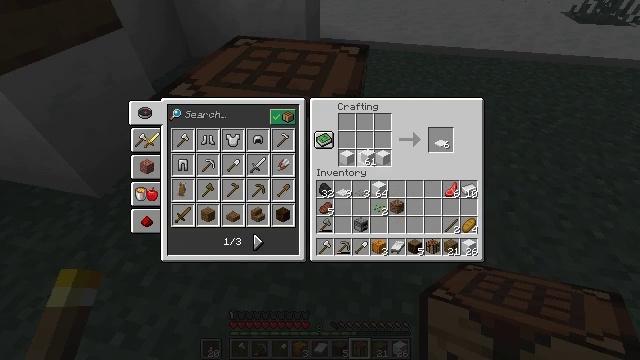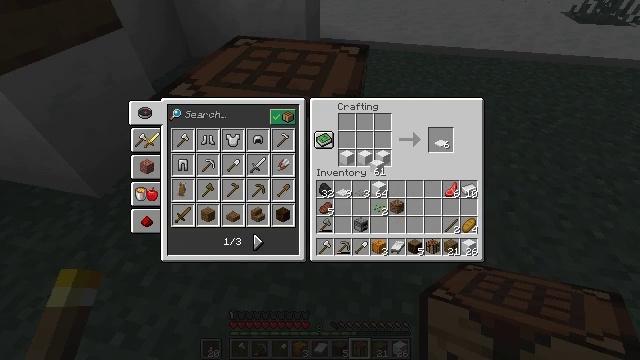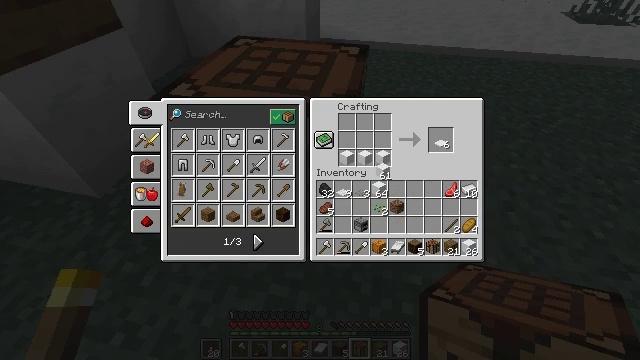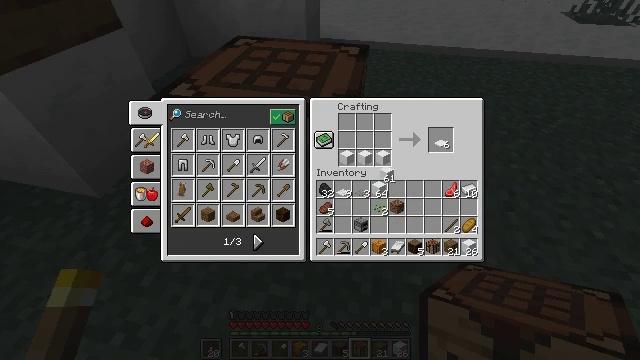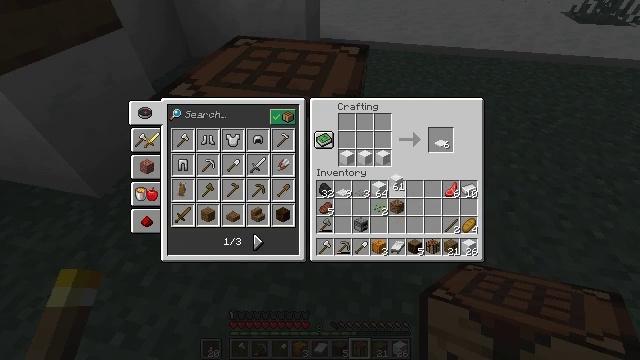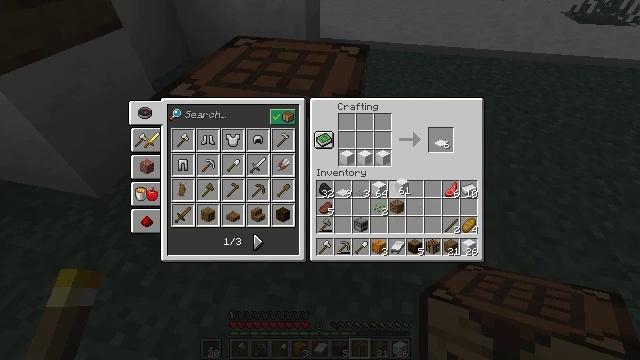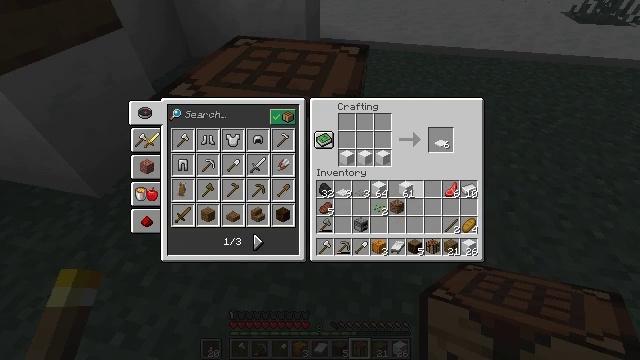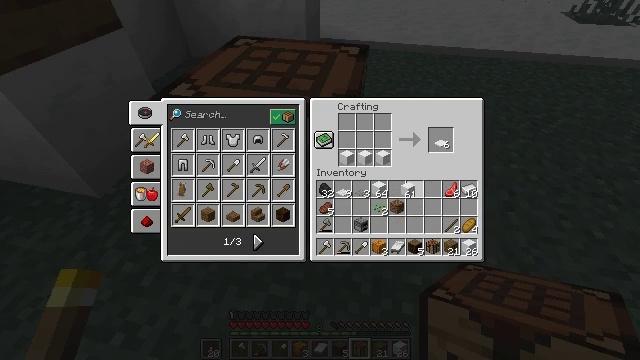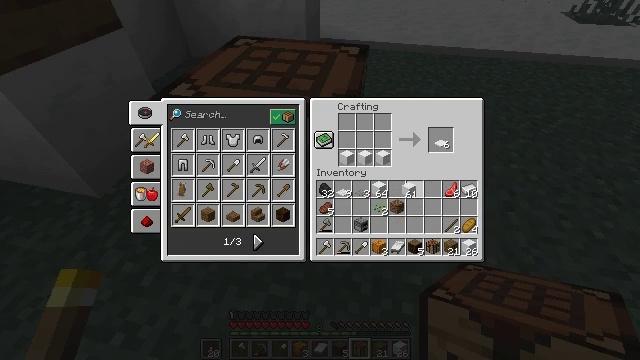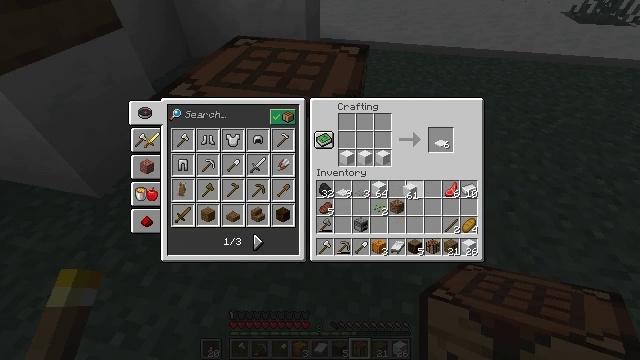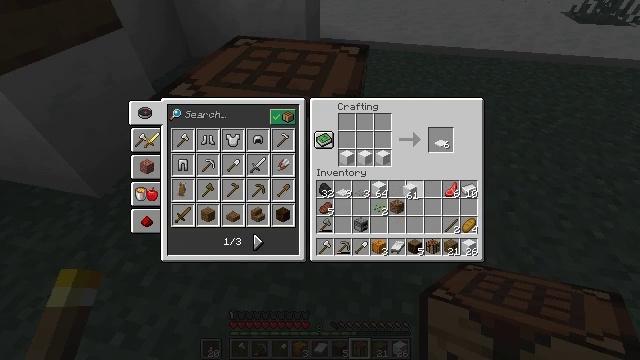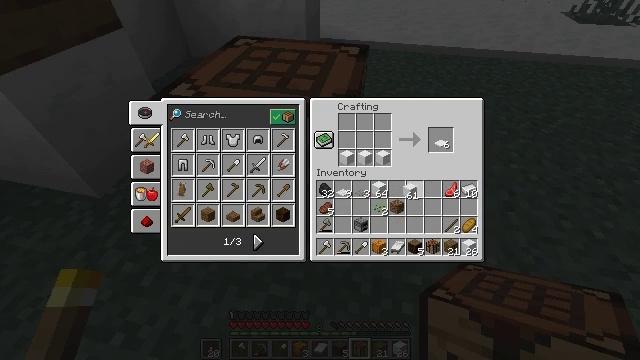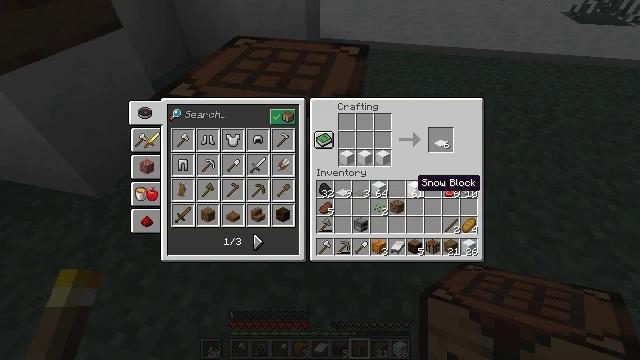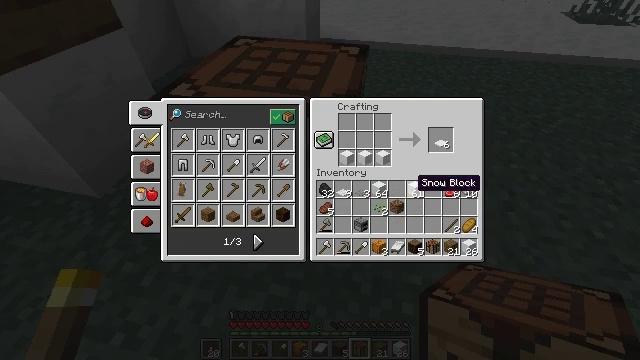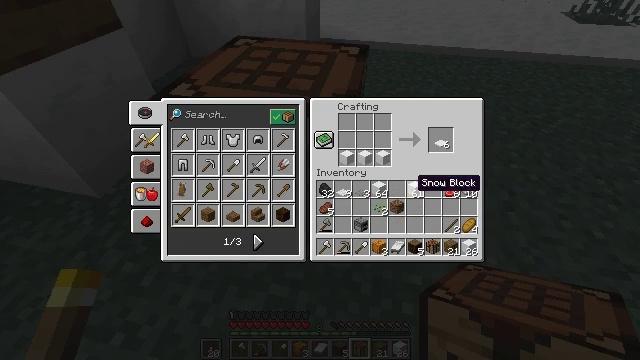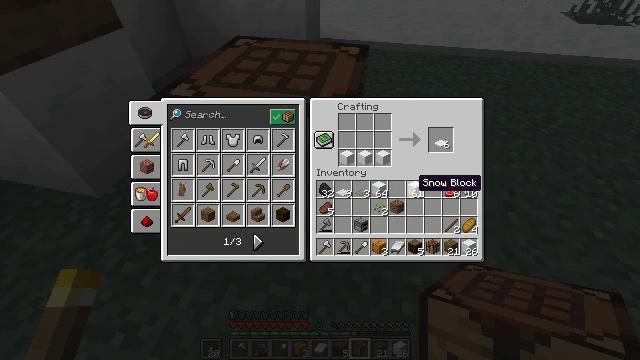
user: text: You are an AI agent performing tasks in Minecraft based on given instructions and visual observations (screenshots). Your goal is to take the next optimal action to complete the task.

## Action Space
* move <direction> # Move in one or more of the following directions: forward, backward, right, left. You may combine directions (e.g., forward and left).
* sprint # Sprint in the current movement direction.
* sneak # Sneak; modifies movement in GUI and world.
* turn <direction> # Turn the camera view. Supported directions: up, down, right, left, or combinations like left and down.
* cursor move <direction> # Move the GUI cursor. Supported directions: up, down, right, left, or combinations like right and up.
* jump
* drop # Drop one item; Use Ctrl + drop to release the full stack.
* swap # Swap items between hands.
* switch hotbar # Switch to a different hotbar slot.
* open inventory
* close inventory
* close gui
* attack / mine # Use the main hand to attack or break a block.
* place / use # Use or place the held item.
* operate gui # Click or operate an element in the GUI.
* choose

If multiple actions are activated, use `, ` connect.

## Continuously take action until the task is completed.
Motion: motion action
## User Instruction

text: Craft snow blocks from snowballs.
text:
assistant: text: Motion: cursor move right and down
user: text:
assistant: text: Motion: no_op
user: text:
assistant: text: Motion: no_op
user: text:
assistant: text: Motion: cursor move right and down
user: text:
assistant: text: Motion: no_op
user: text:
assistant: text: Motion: no_op
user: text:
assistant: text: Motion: no_op
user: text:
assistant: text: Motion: no_op
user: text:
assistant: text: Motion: operate gui
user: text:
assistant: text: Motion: operate gui
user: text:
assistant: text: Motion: operate gui
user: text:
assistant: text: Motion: no_op
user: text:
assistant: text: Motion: no_op
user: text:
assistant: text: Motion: no_op
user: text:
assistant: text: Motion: no_op
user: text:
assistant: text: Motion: no_op
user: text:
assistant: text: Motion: no_op
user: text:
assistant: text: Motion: no_op
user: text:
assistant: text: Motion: operate gui
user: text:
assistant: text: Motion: operate gui
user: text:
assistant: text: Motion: cursor move left, operate gui
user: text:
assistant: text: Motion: cursor move left and up
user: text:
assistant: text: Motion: no_op
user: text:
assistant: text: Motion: no_op
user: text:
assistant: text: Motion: no_op
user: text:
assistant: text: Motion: no_op
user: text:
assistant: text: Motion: no_op
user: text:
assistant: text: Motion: no_op
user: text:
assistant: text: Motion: no_op
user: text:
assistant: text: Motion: no_op